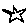
Label: star